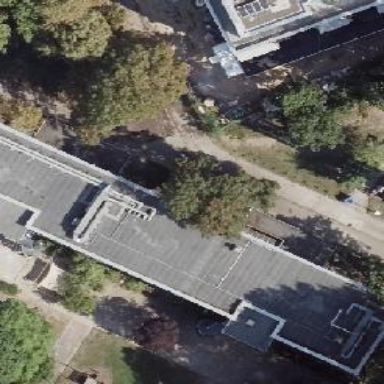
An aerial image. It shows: Kindergarten building.